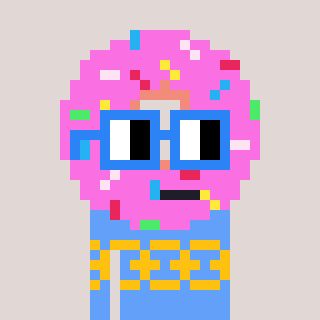
a pixel art character with square blue glasses, a doughnut-shaped head and a blue-colored body on a warm background